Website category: auto
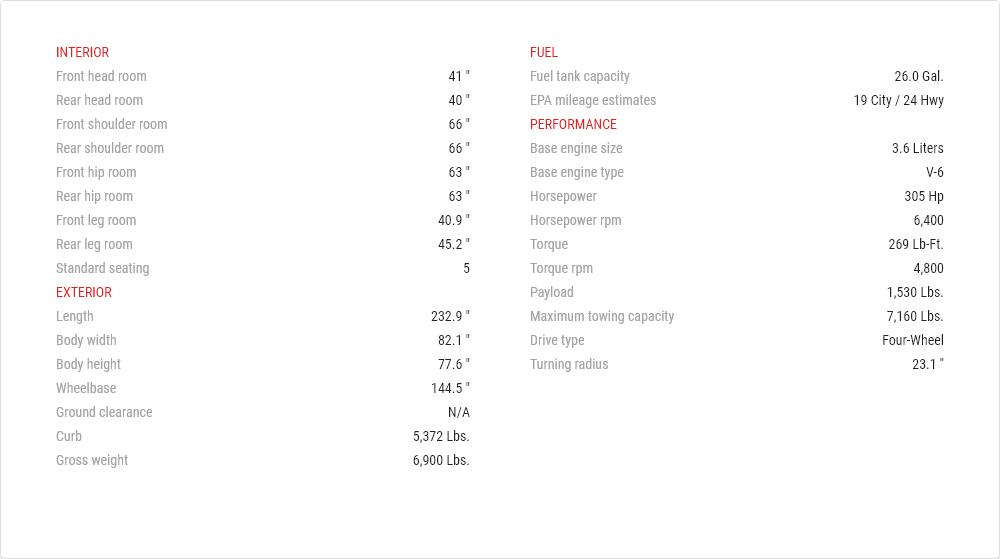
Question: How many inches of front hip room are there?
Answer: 63 "

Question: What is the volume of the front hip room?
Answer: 63 "

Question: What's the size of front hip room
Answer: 63 "

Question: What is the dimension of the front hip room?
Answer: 63 "